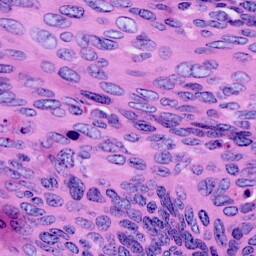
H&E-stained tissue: Cervix